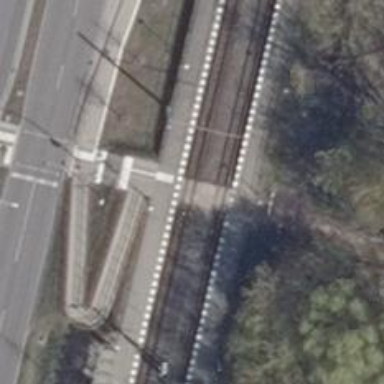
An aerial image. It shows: Uncontrolled railway crossing.